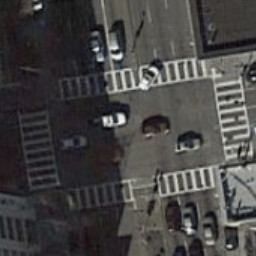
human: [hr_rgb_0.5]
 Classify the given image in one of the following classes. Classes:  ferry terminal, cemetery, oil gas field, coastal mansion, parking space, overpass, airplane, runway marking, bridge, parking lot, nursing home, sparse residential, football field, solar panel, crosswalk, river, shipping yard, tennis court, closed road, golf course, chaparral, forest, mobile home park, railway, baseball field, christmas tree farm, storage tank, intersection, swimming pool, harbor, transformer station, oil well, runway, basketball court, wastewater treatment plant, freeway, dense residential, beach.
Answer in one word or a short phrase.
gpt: crosswalk